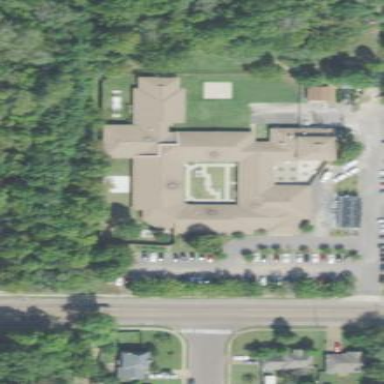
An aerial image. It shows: Healthcare facility identified as hospital.